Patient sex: M
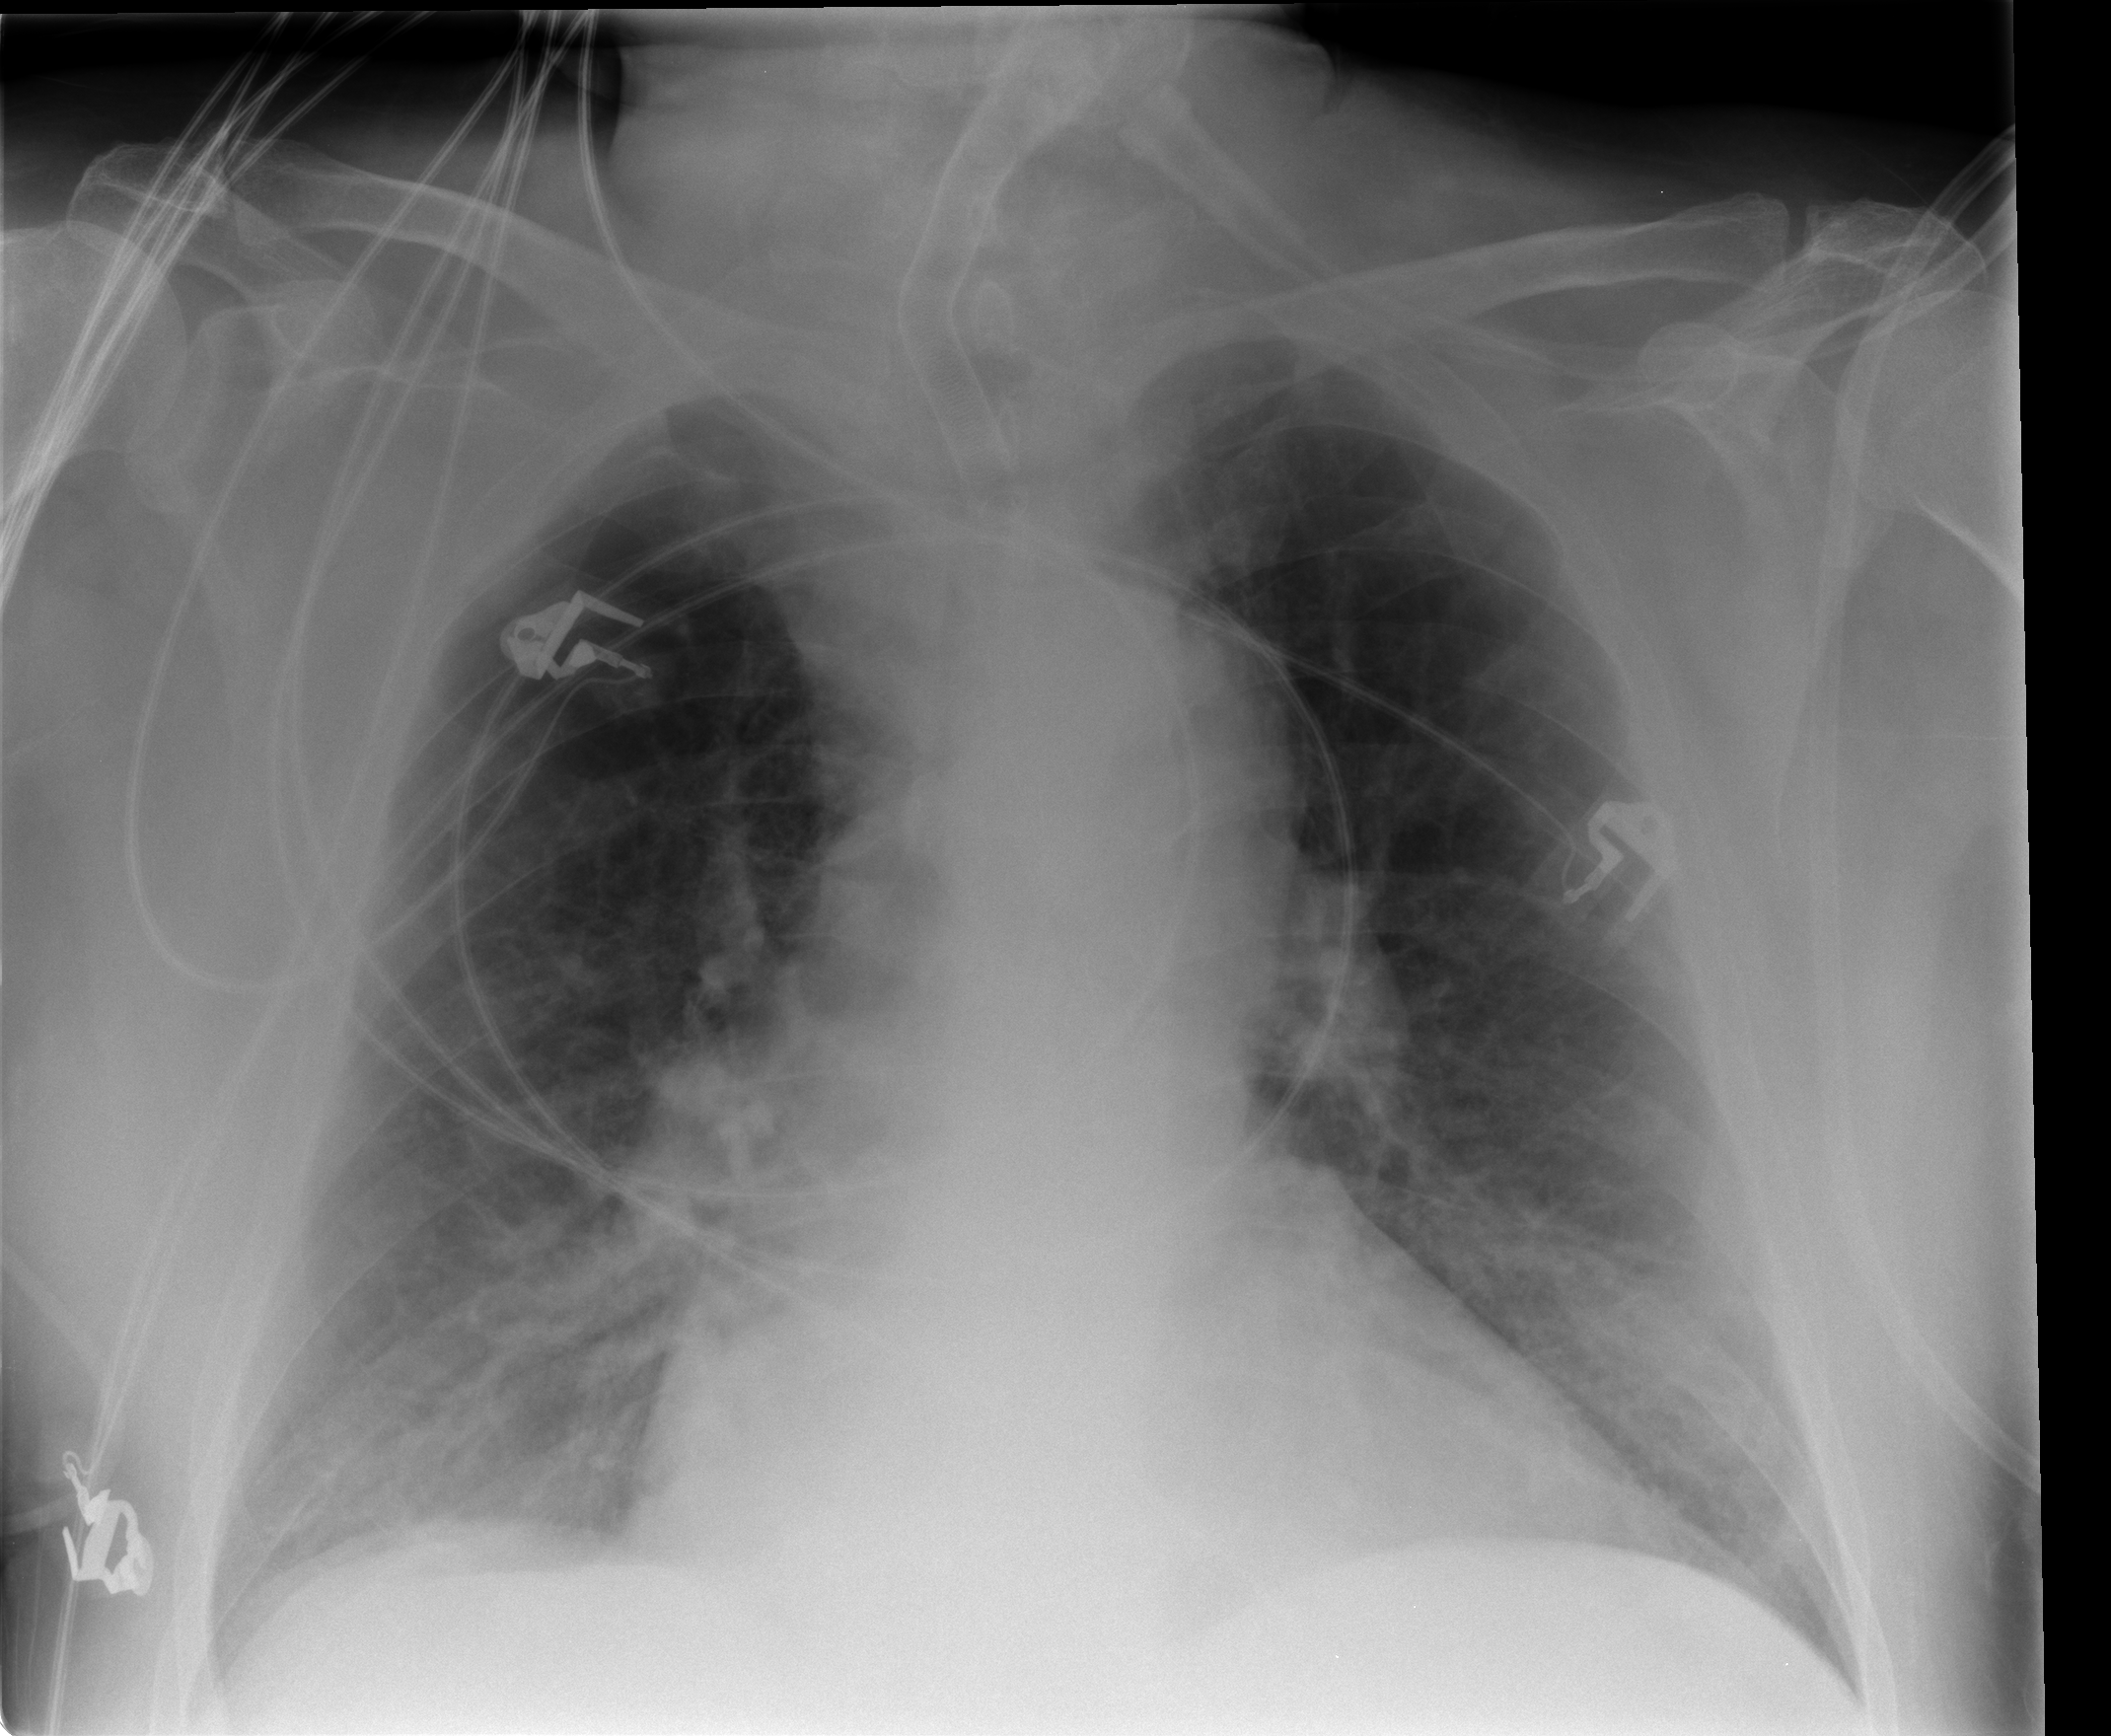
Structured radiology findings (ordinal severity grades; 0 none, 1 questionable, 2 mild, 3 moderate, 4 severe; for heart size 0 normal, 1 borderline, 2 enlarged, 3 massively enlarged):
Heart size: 2
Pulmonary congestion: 2
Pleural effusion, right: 3
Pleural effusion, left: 2
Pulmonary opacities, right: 2
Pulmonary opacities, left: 0
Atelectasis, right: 2
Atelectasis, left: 2